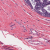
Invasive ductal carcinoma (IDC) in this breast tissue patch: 0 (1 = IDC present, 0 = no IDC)